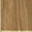
Piece: xx